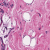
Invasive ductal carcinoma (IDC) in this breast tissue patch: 0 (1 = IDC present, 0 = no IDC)